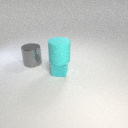
small cyan metal cube in front of large gray metal cylinder